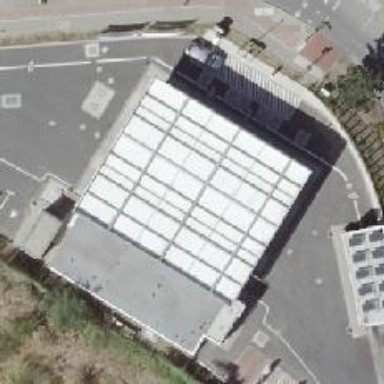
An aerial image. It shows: Fuel station providing compressed natural gas (CNG).